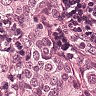
Metastatic tissue present: yes